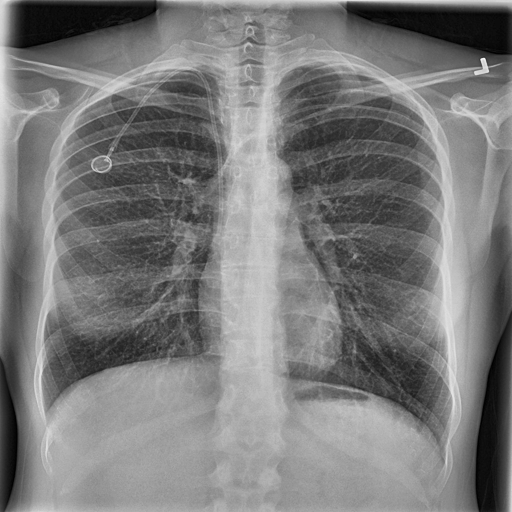
Finding: NORMAL